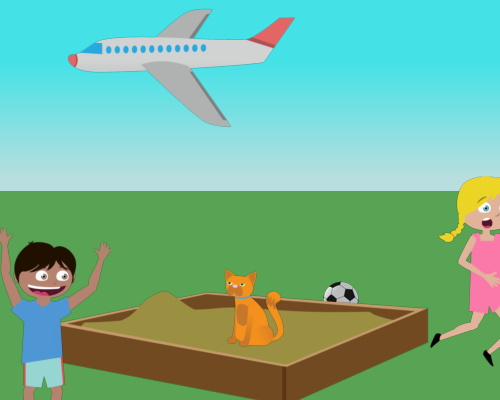
up top there is a plane flying left and under it a sandbox with a cat in it behind the box there is a soccer ball and a woman is running off the screen to the right to the bottom left is a cheering boy